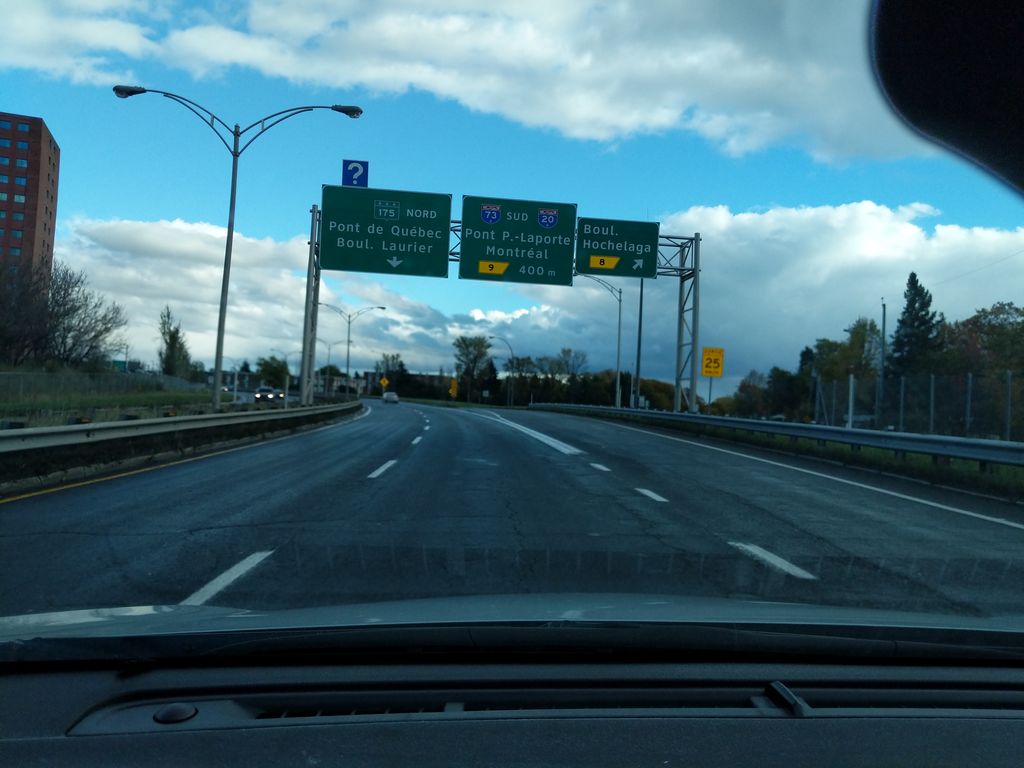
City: quebec_city